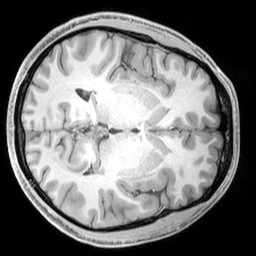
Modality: T1w
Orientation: axial
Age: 21
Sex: male
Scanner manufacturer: siemens
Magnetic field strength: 3 T
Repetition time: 2.3 s
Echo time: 0.00226 s